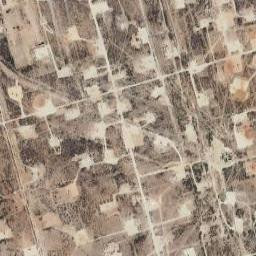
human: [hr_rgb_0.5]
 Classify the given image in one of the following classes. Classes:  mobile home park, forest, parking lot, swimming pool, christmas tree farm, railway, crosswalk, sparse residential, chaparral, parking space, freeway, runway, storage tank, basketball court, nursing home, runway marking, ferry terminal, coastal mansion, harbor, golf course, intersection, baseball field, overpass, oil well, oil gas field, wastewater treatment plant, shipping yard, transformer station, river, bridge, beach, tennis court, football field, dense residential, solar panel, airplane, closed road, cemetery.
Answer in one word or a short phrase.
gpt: oil gas field